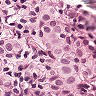
Metastatic tissue present: yes